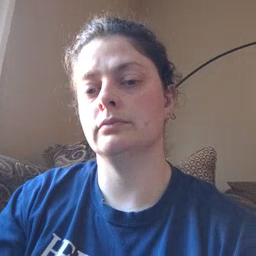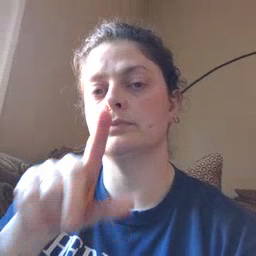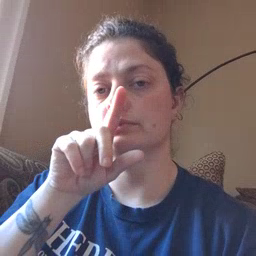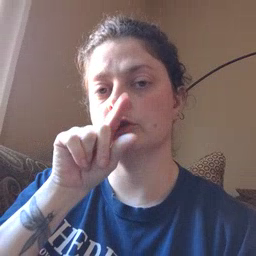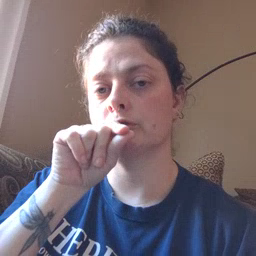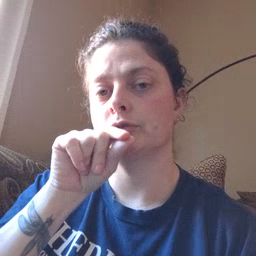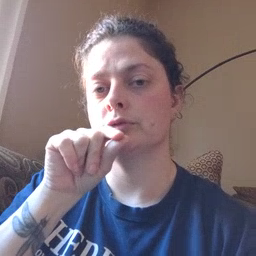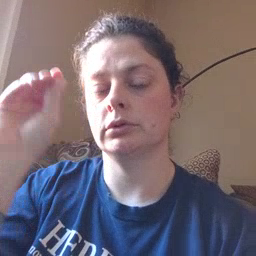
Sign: bird